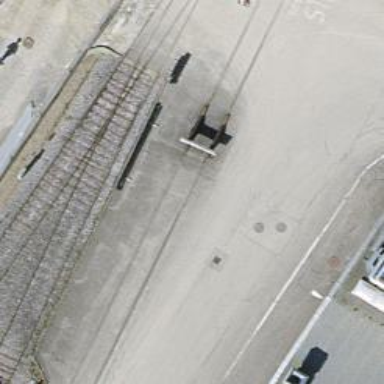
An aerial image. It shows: Railway buffer stop.